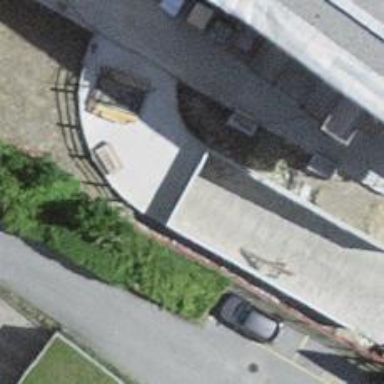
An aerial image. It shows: Parking entrance.